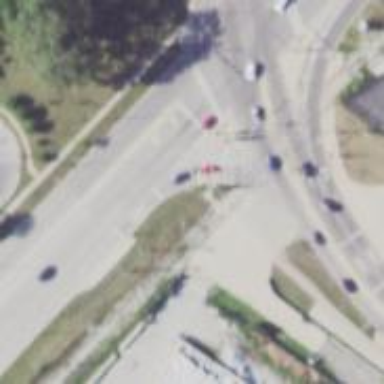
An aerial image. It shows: Footway with traffic island in the middle.